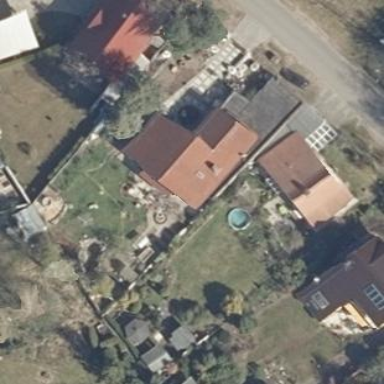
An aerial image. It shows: Simple and straightforward house.